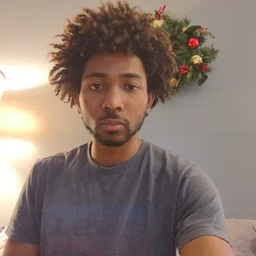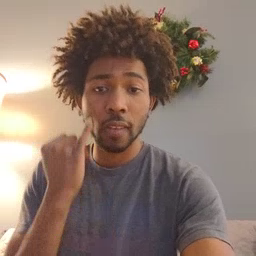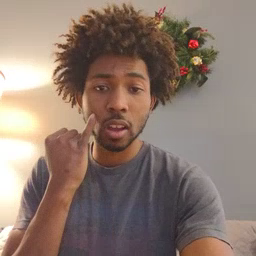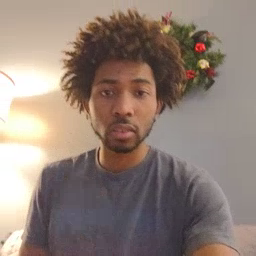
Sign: if